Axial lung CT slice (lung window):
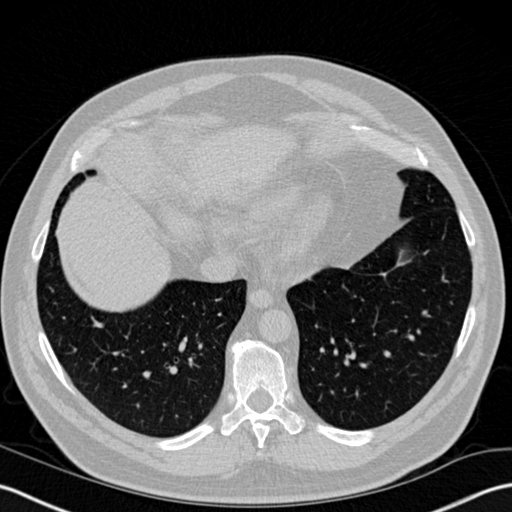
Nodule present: no